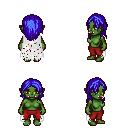
a pixel art fantasy rpg character, female body template, orc, green skin, white tattered cape, red pants, blue long hairstyle, four views (front, back, left, right), 2x2 character sprite sheet, small pixel art, hard edges, no anti-aliasing